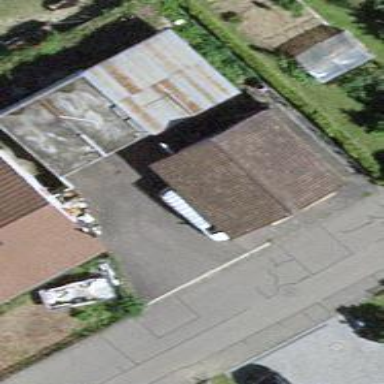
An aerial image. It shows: Garage.